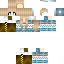
A female human skin with pale skin, wearing blonde long hair dressed in a blue hoodie and brown pants, featuring a closed mouth.